Question: I'm trying to use ArcGis with Android Studio. I tried to follow these steps
- <URL>
but I face this error :
> Error:Execution failed for task ':app:dexDebug'.
com.android.ide.common.process.ProcessException: org.gradle.process.internal.ExecException: Process 'command '/Library/Java/JavaVirtualMachines/jdk1.7.0_67.jdk/Contents/Home/bin/java'' finished with non-zero exit value 2
My app structure

app : build.gradle
'''
// Top-level build file where you can add configuration options common to all sub-projects/modules.
buildscript {
repositories {
jcenter()
}
dependencies {
classpath 'com.android.tools.build:gradle:1.1.0'
// NOTE: Do not place your application dependencies here; they belong
// in the individual module build.gradle files
}
}
allprojects {
repositories {
jcenter()
// Add the following arcgis repository
maven {
url 'http://dl.bintray.com/esri/arcgis'
}
}
}
'''
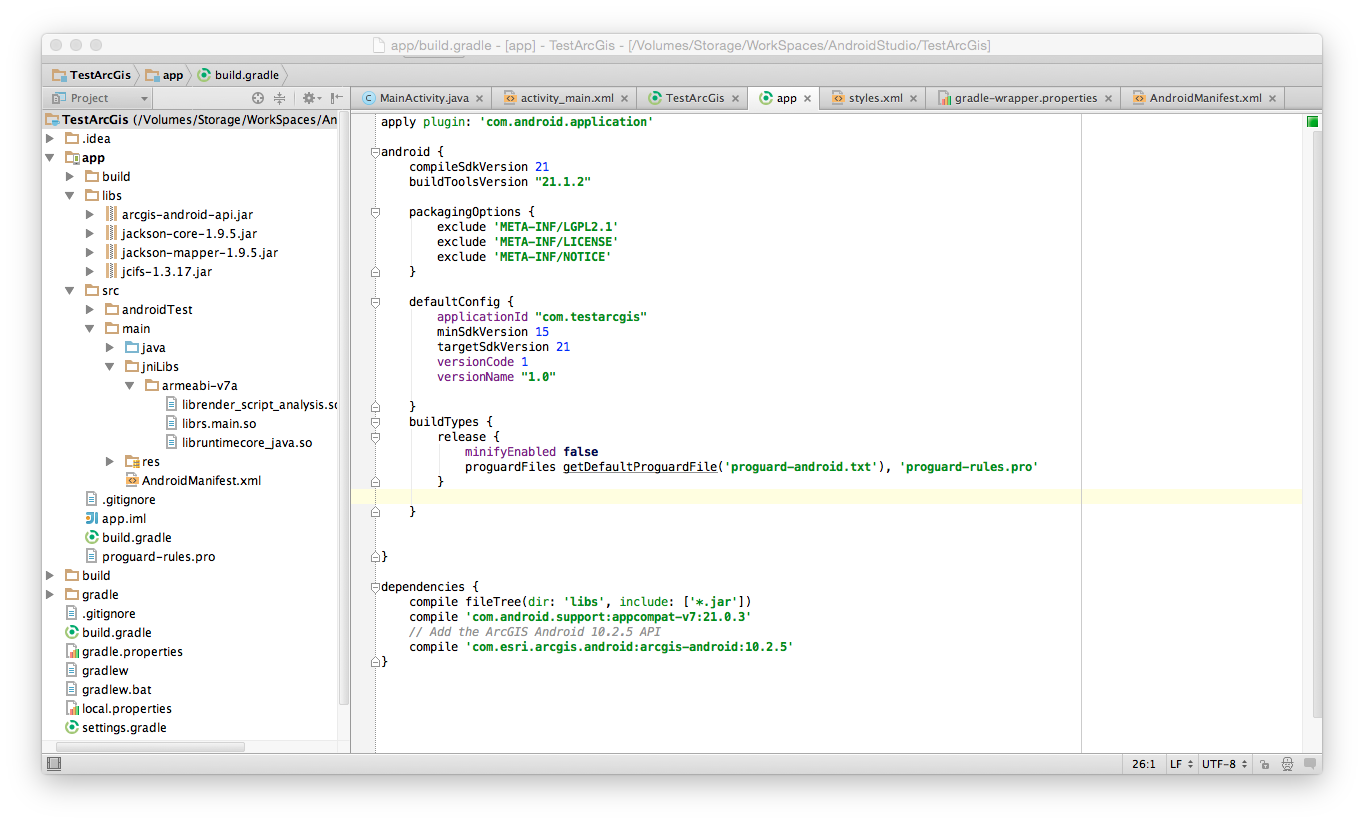
Answer: It seems like my comments above answered the question.